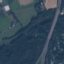
Land use / land cover class: Highway